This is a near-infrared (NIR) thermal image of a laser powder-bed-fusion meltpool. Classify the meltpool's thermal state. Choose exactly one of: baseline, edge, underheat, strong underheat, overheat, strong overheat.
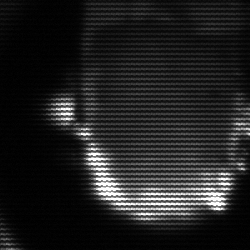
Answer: baseline